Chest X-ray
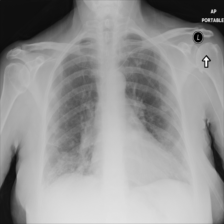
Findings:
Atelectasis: negative
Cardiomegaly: negative
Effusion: negative
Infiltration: negative
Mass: negative
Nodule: negative
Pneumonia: negative
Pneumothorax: negative
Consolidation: negative
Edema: negative
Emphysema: negative
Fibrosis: negative
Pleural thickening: negative
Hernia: negative